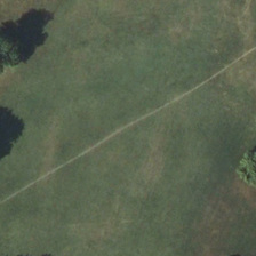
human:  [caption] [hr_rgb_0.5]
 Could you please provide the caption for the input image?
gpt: A road through the grass, shaded by trees

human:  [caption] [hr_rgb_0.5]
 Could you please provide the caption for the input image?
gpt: A road directly across the prairie

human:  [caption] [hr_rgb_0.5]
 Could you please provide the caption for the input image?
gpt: A road runs straight through the grass, shaded by trees

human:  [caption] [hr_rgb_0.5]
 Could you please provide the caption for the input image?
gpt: The road ran straight through the grass and covered with wood

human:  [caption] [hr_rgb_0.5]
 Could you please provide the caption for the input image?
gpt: A road ran straight through the grass, shaded by trees.